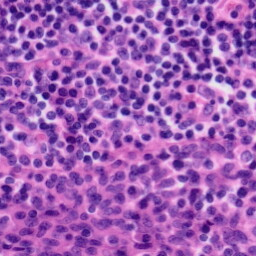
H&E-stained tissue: Tonsil